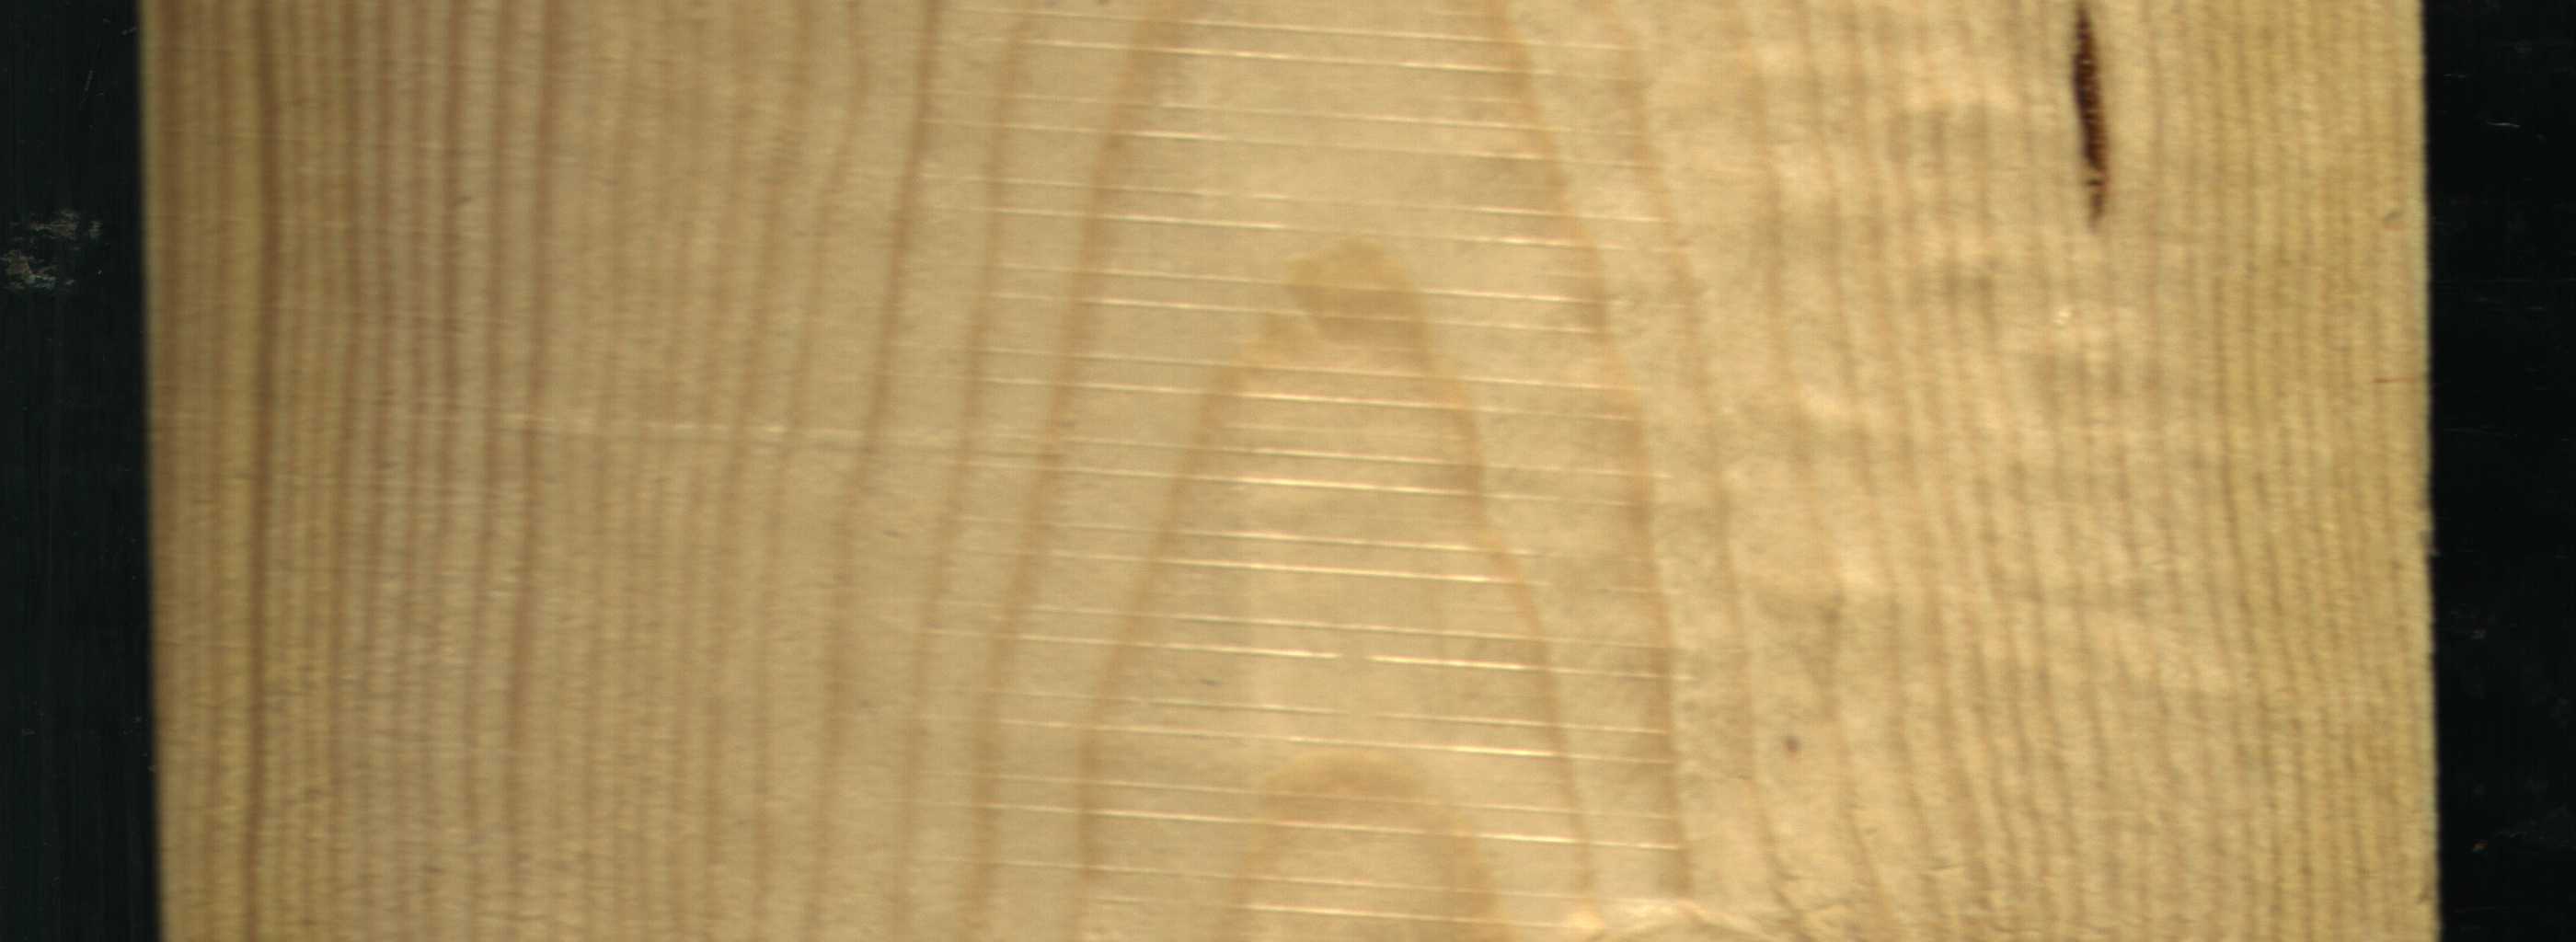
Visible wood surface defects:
resin